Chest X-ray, PA view. Patient: 65 years old, sex F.
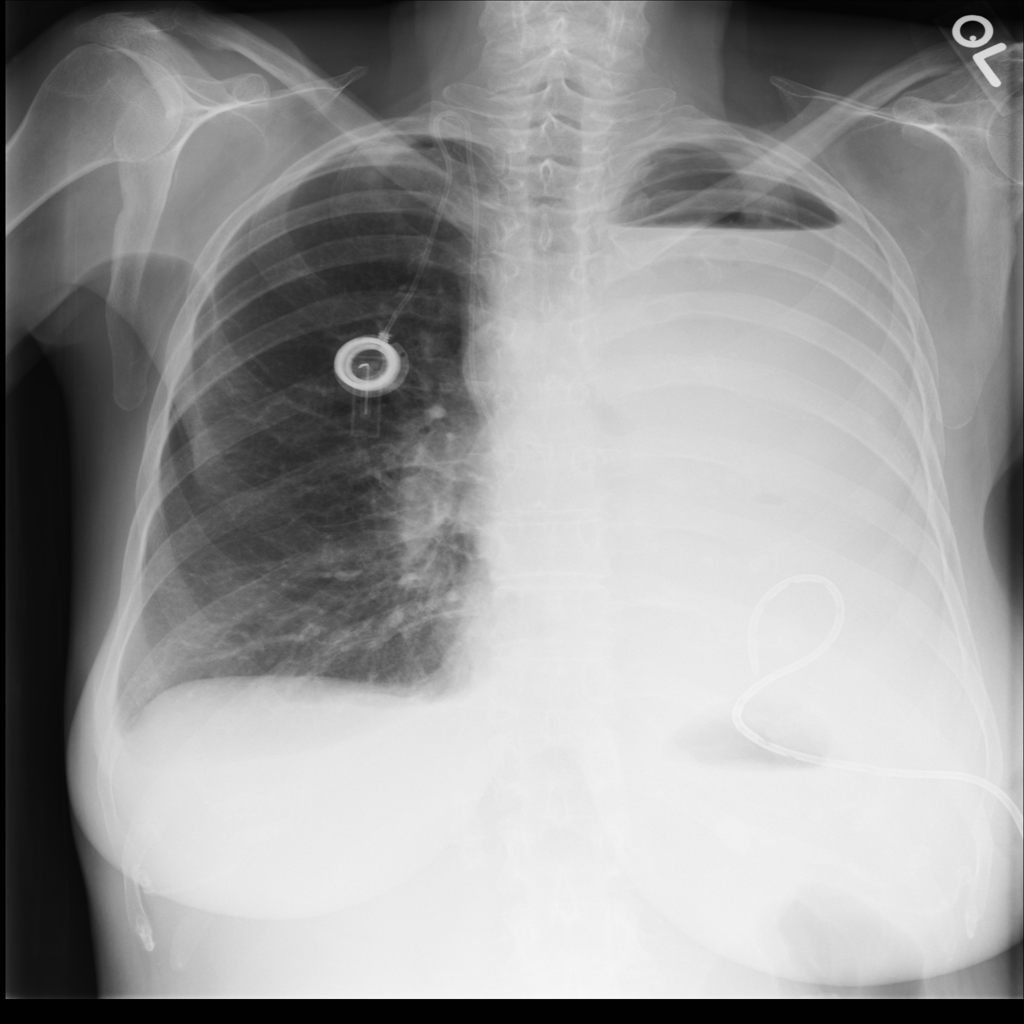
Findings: Effusion